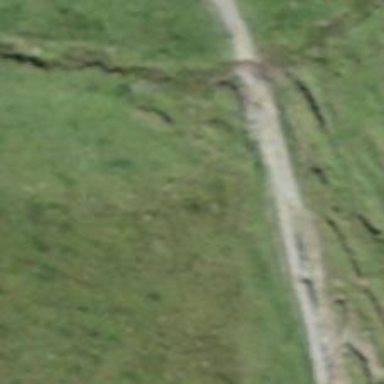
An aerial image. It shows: Path with excellent trail visibility on the ground.